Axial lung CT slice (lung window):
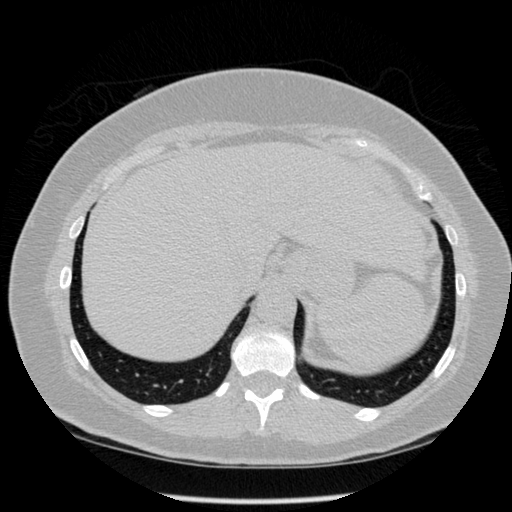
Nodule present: no